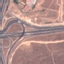
Land use / land cover class: Highway